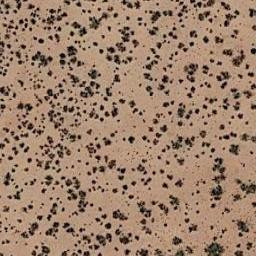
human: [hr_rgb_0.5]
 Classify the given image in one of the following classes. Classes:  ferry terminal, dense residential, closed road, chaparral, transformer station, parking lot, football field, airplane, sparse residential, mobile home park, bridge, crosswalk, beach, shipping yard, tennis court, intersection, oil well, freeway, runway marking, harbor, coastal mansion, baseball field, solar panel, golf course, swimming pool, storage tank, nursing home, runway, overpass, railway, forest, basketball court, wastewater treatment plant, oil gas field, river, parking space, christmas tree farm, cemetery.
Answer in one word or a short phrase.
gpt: chaparral